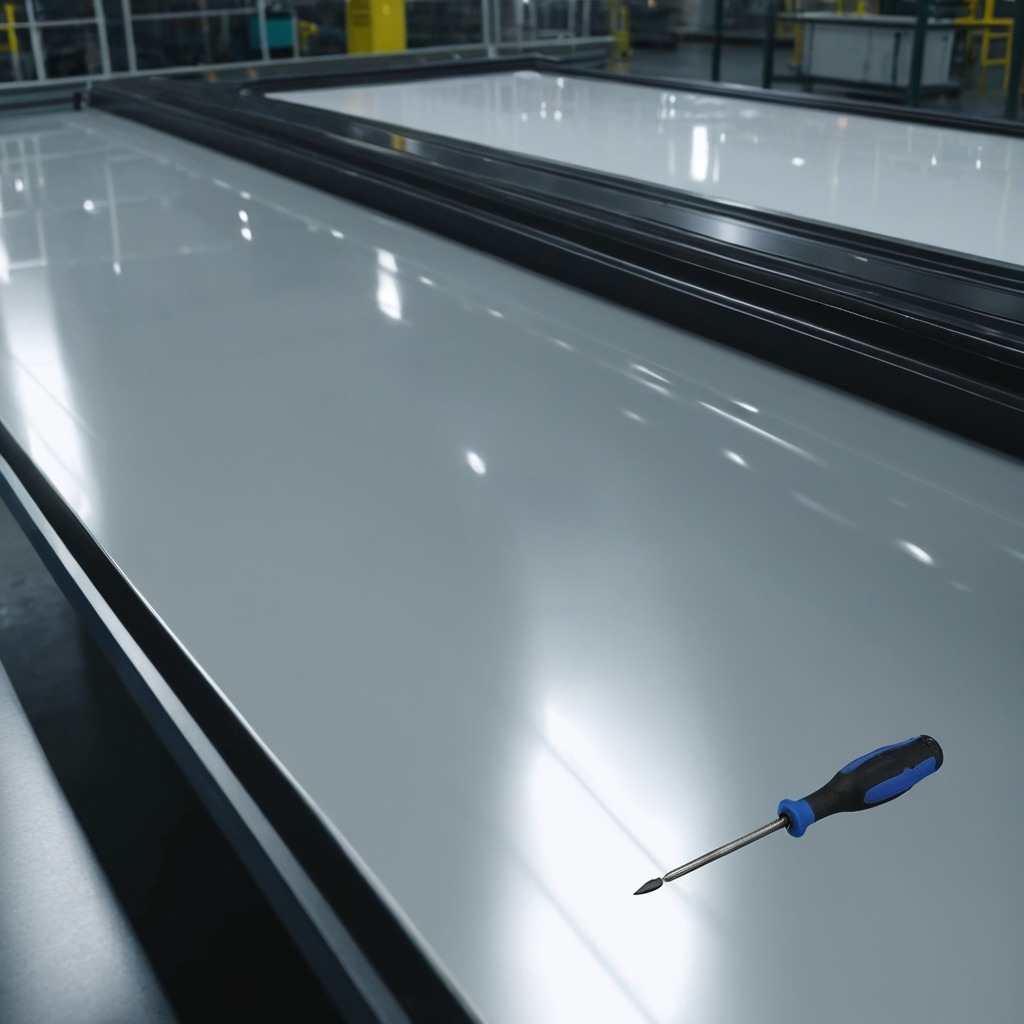
A screwdriver is lying on a high-gloss table in a ship maintenance bay industrial lighting.